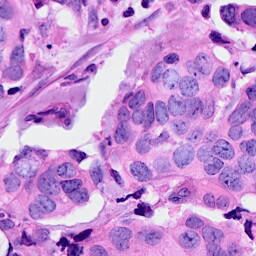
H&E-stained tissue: Breast